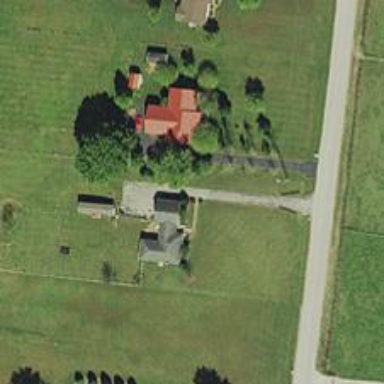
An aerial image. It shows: Driveway.